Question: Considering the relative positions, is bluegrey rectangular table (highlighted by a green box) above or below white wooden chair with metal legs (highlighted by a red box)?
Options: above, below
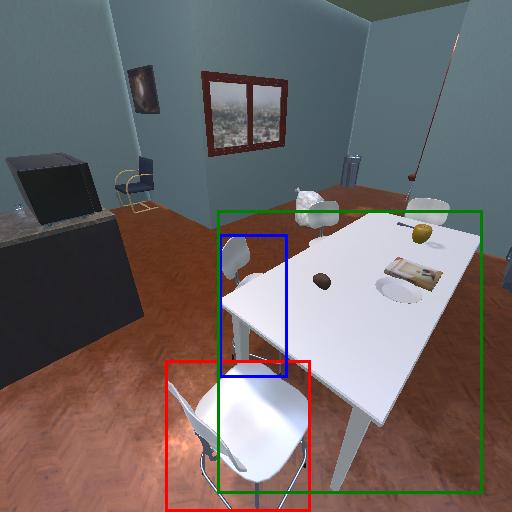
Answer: above